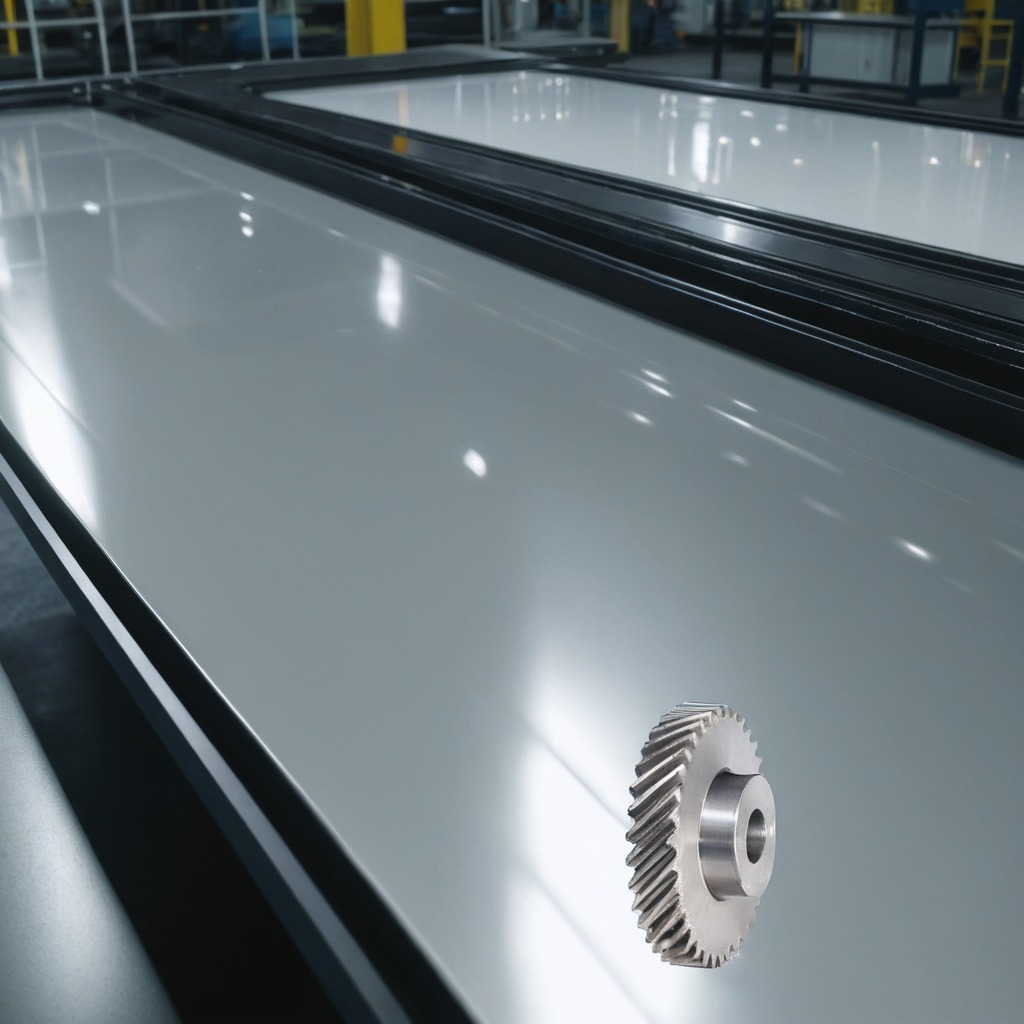
A steel gear with teeth is lying on the table.